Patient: sex M, age 71
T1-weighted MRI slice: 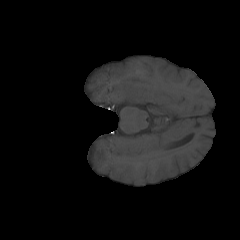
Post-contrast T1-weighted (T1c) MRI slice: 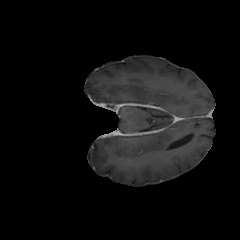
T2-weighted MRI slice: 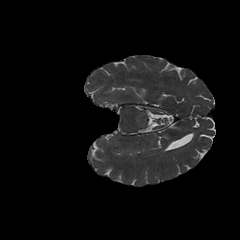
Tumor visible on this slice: no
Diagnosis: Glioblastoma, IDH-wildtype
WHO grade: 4